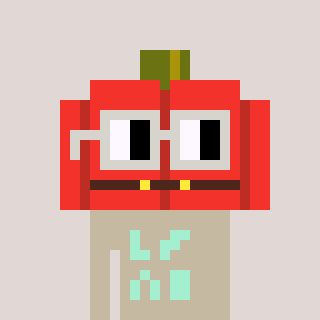
a pixel art character with square light gray glasses, a pumpkin-shaped head and a bege-colored body on a warm background